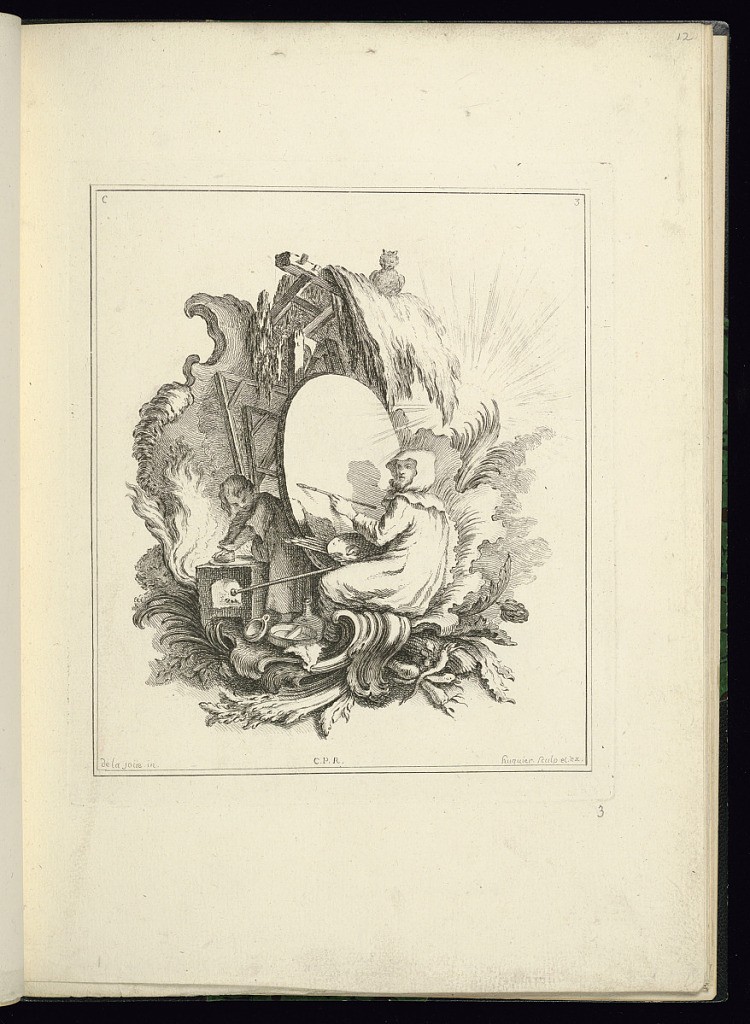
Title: Design for a Cartouche Representing an Allegory of the Painter
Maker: Jacques de Lajoüe, French, 1687–1761
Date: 1740
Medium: Engraving on white laid paper
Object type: Print
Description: An artist wearing a hooded smock is seated in front of an oval canvas, a long brush in his left hand. A figure, at left, appears to be preparing paint over a coal oven. A bottle and other containers are below. A bust of an animal is at top right.